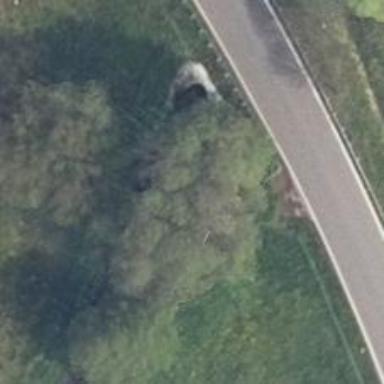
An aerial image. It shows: Deciduous tree with broadleaved leaves.